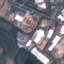
Land use / land cover class: Industrial